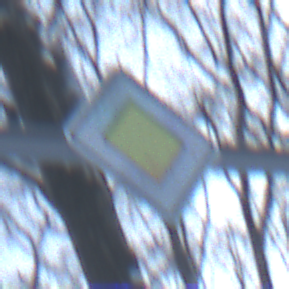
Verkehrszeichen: Vorfahrtsstrasse
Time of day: MorningAfternoon
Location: Outdoor (Nature)
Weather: Clear
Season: Winter
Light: Natural